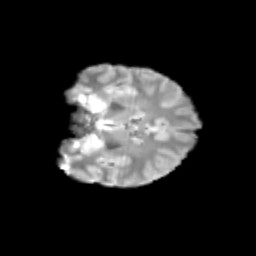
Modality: T2w
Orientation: coronal
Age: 14
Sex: female
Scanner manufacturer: siemens
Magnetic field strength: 3 T
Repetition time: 3.8 s
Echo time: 0.07 s